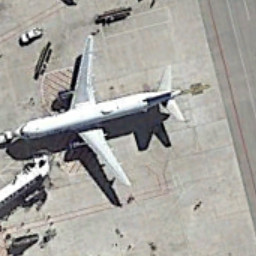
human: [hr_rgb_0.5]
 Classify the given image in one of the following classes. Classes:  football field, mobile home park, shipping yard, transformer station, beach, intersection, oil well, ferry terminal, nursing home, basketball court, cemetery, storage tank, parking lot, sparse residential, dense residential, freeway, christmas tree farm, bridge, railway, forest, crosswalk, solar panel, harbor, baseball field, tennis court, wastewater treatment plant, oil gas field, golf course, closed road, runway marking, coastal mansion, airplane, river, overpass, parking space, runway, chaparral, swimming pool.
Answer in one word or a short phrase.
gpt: airplane